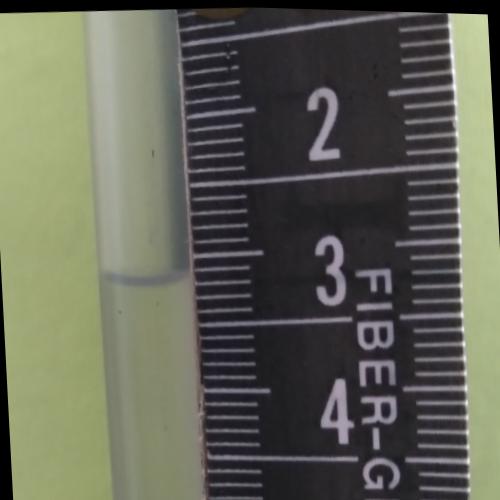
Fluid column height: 3.2 cm